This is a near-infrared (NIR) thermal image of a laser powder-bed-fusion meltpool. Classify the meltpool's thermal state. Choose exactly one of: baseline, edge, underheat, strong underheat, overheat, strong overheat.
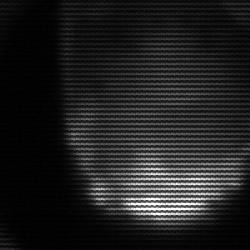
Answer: edge